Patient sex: F
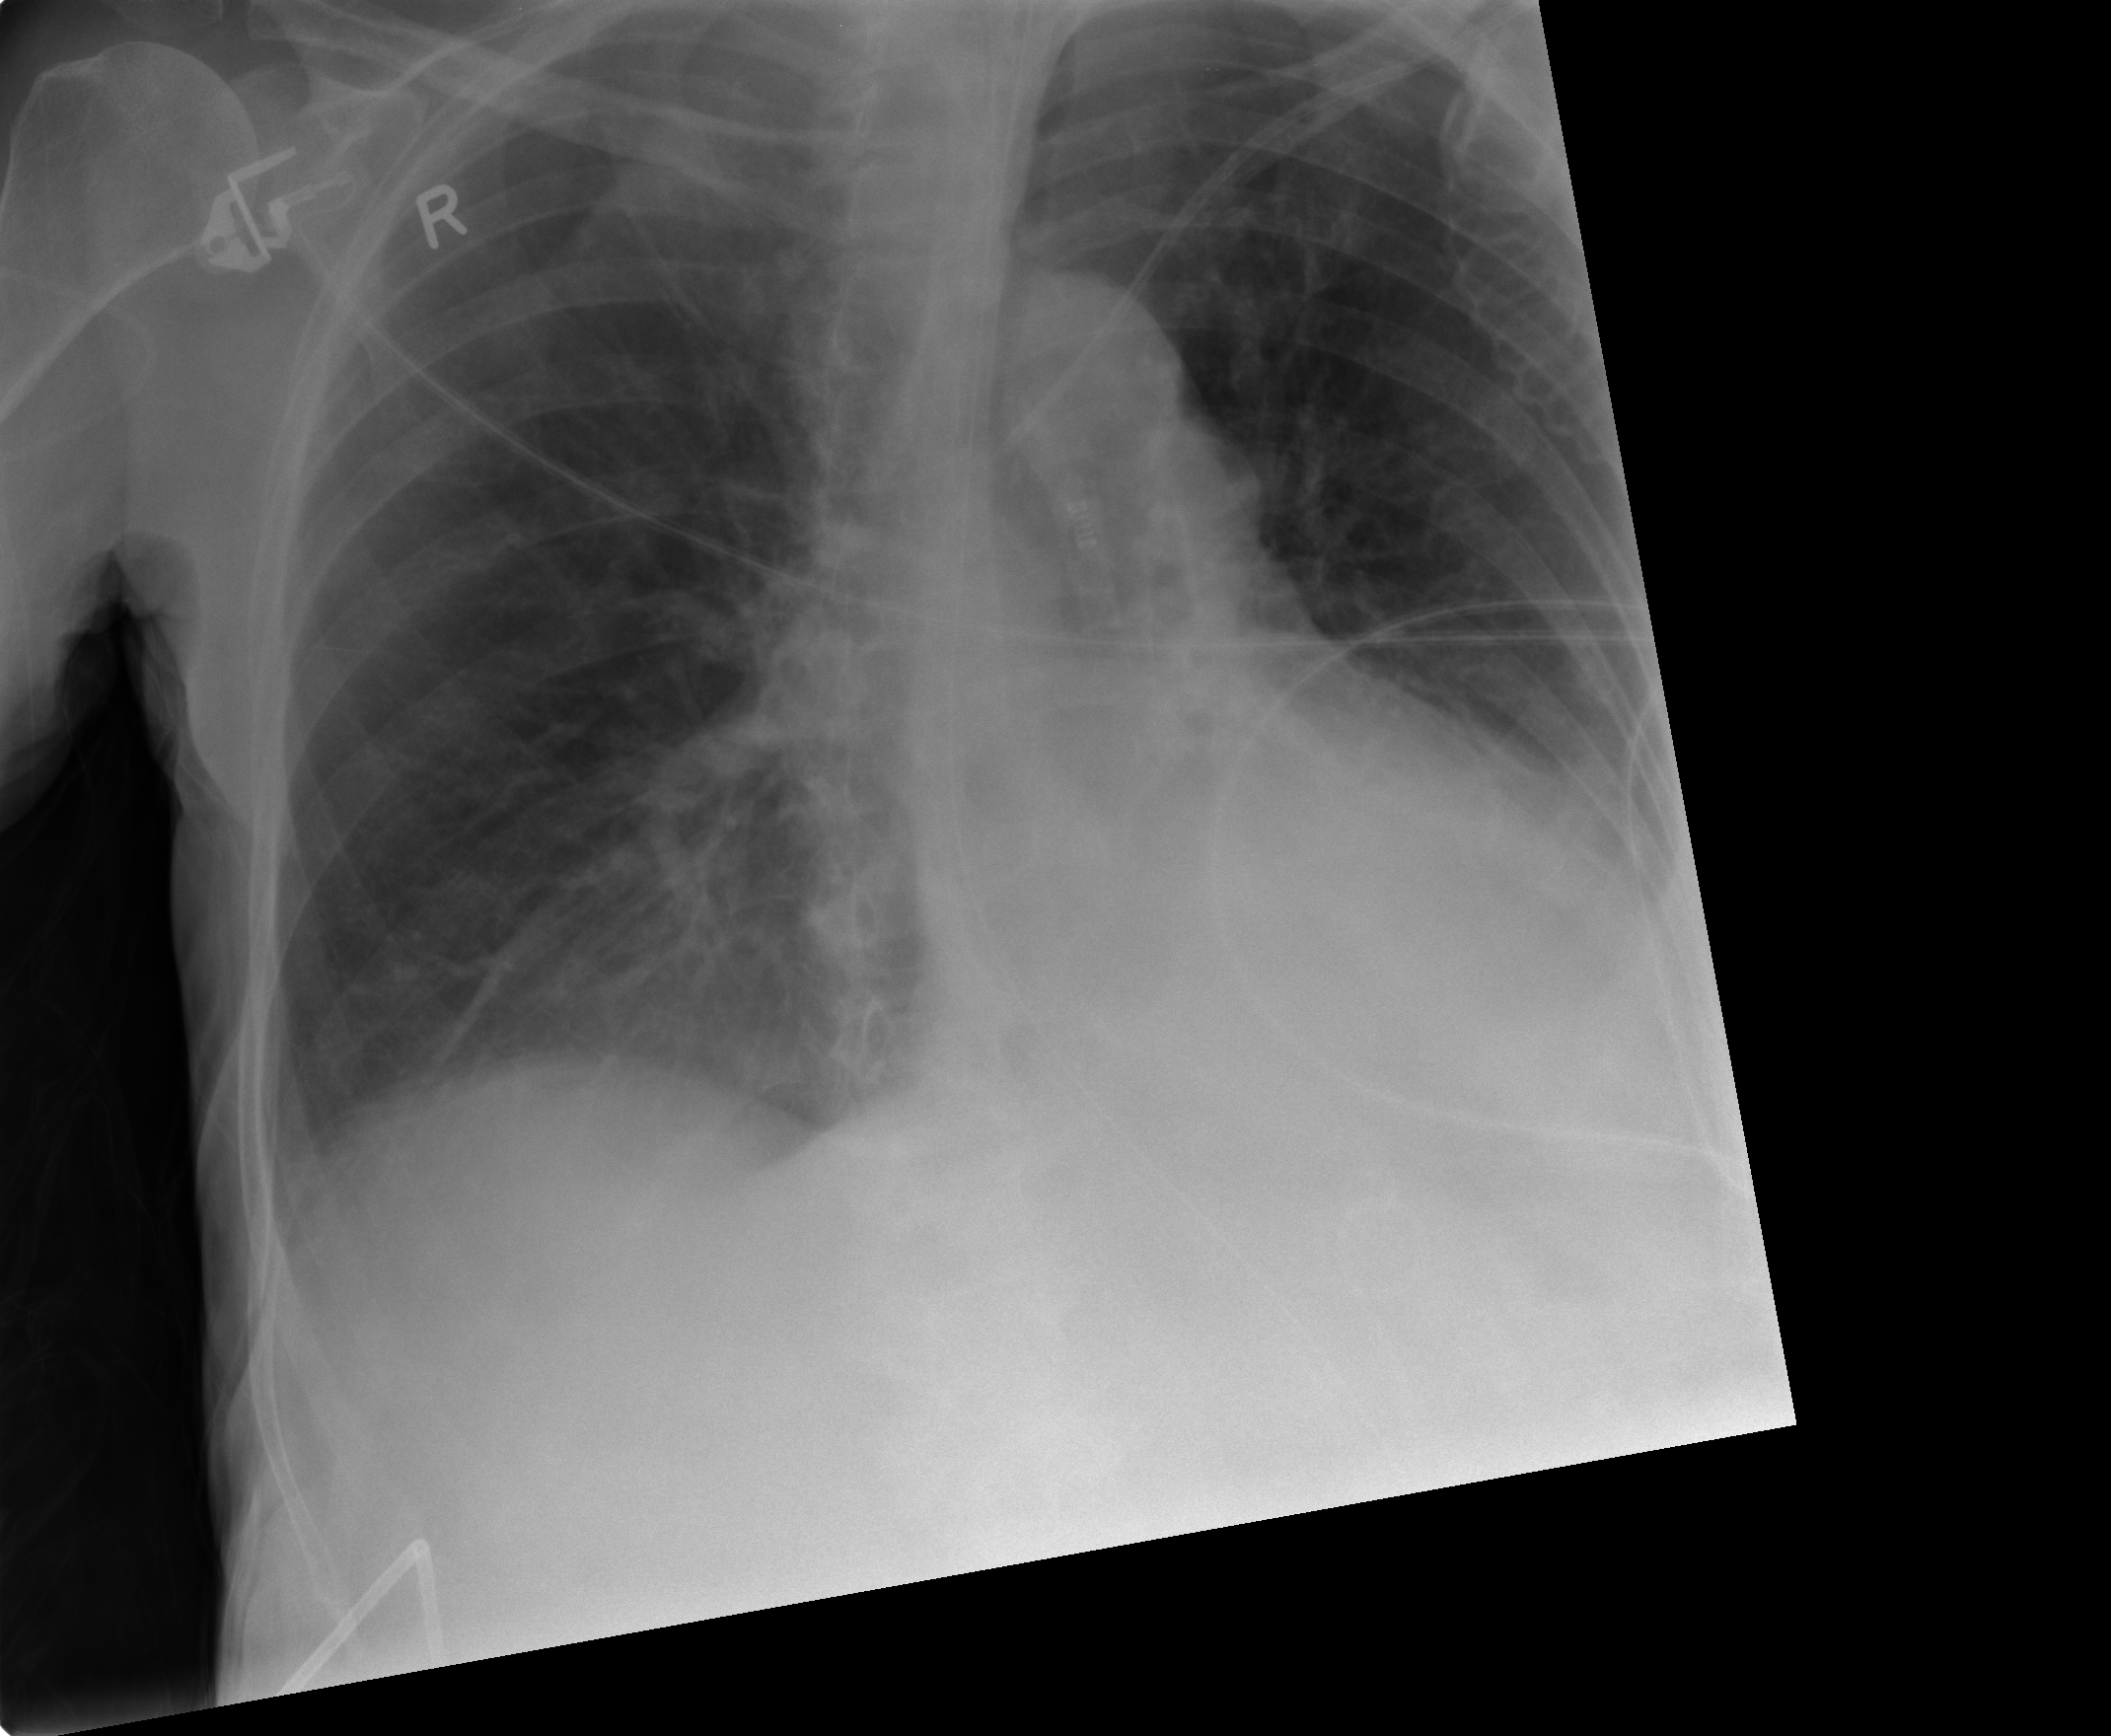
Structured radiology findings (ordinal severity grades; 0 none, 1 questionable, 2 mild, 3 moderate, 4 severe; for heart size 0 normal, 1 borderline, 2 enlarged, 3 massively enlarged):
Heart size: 2
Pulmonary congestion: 2
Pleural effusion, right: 1
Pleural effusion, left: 1
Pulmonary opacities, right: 2
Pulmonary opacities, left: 0
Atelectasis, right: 1
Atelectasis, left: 2